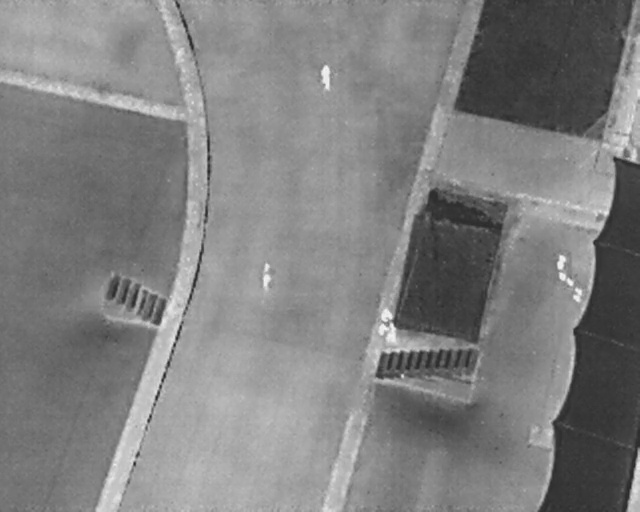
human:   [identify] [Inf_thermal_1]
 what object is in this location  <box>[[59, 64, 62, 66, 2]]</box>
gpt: <ref>1 medium person at the center</ref>